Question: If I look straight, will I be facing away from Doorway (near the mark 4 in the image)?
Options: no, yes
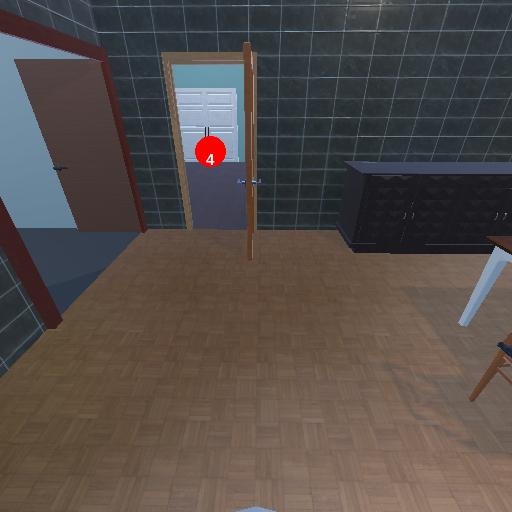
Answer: no